Question: I have a div that is a circle. I want to add a border around it that only wraps 3/4th of its circumference. Example :

my code so far:
'''
<div id="Circle"></div>
#Circle {
overflow:hidden;
display:block;
float:left;
width:auto;
height:auto;
position: relative;
border-radius:50%;
-moz-border-radius:50%;
-webkit-border-radius:50%;
-khtml-border-radius: 50%;
background:#eee;
border: 3px solid #01542c;
z-index: 9;
padding:50%;
'''
}
<URL>
My current solution involved making a div on top of it then positioning it as a mask to hide the border underneath, very crude I would say.
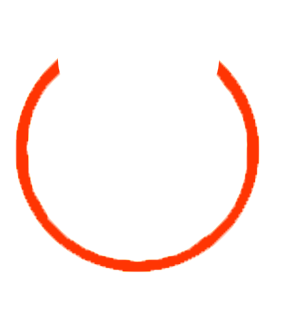
Answer: Just make the 'border-top' transparent:
'''
#Circle {
overflow:hidden;
display:block;
float:left;
width:auto;
height:auto;
position: relative;
border-radius:50%;
-moz-border-radius:50%;
-webkit-border-radius:50%;
-khtml-border-radius: 50%;
background:#eee;
border: 10px solid #01542c;
border-top:10px solid transparent;
z-index: 9;
padding:50%;
}
'''
Result:

## JSFiddle Demo